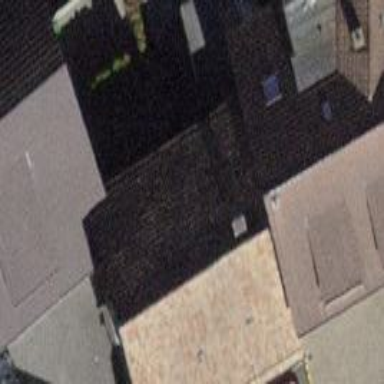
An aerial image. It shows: Building with tiled roof.